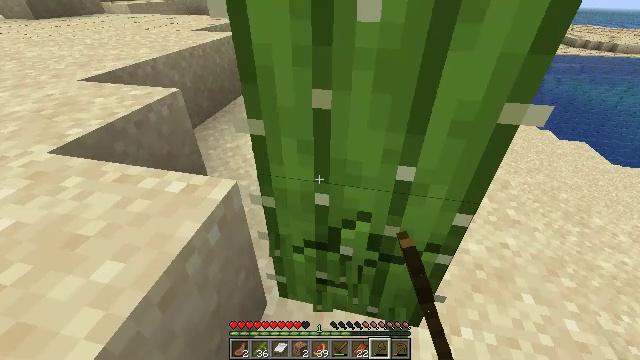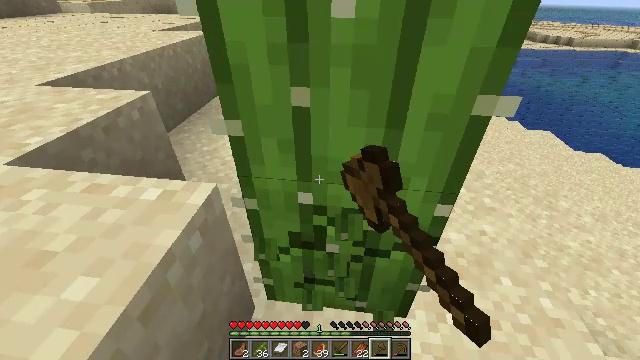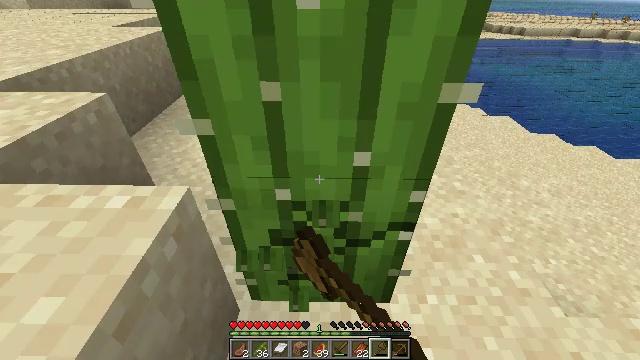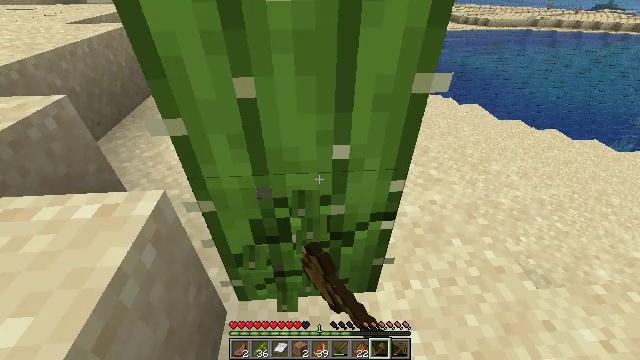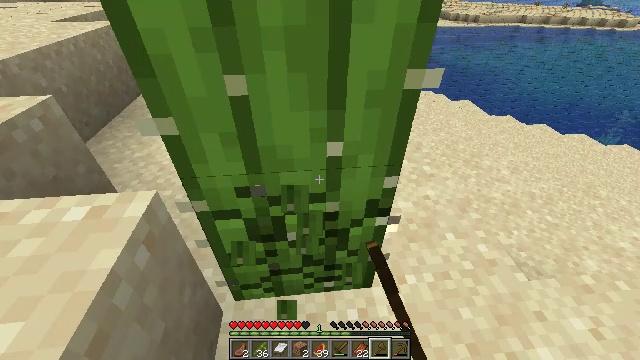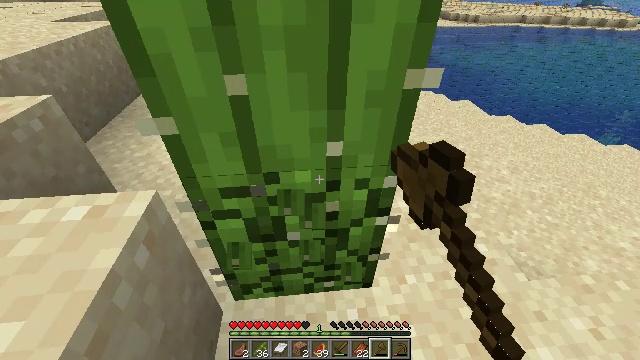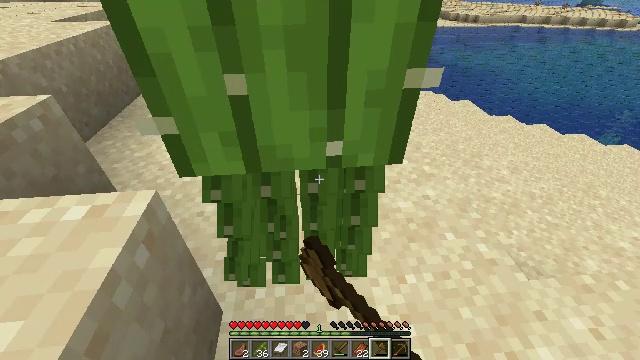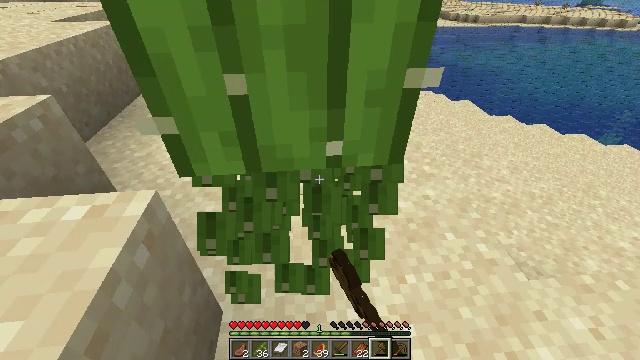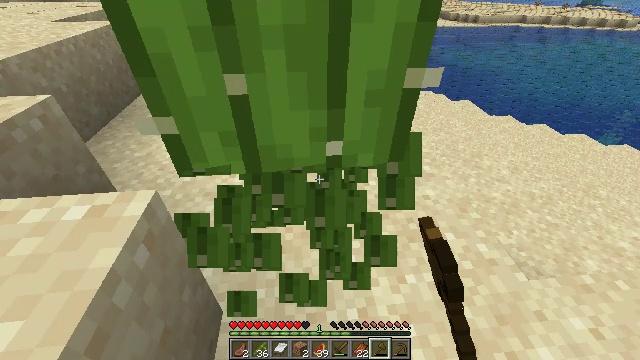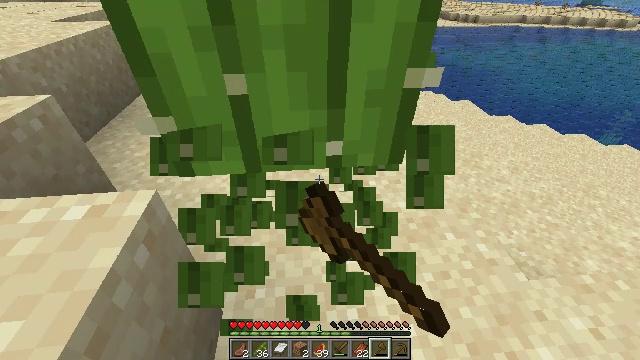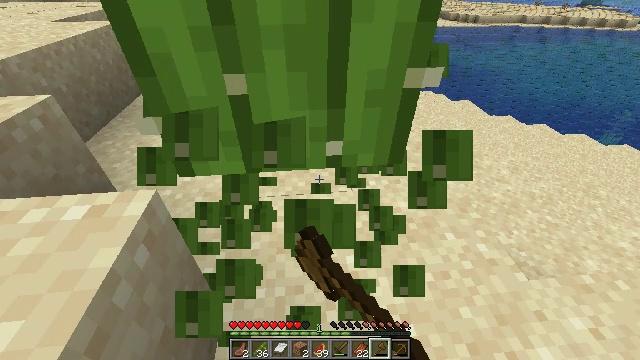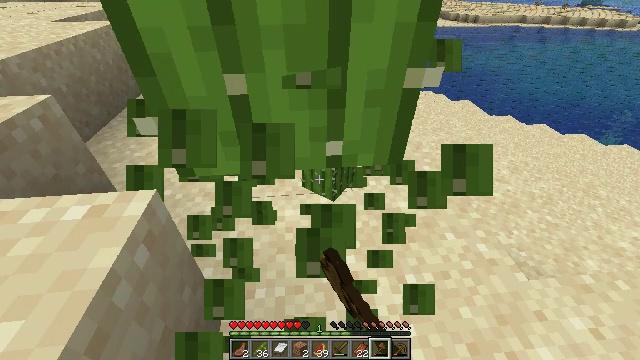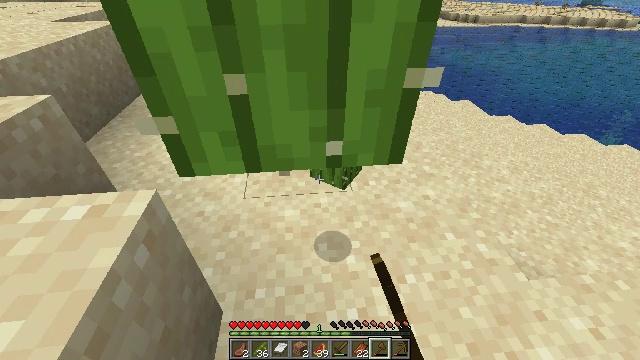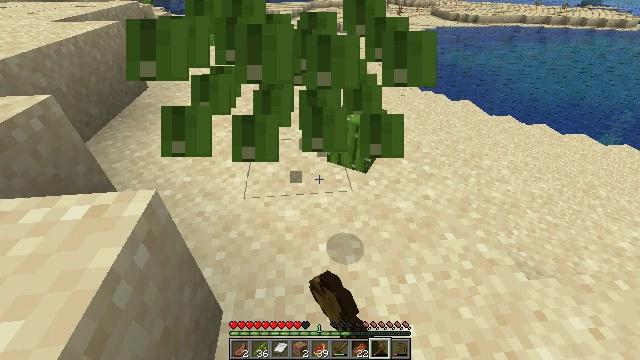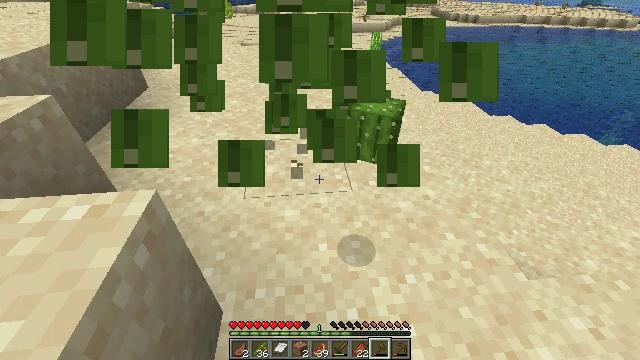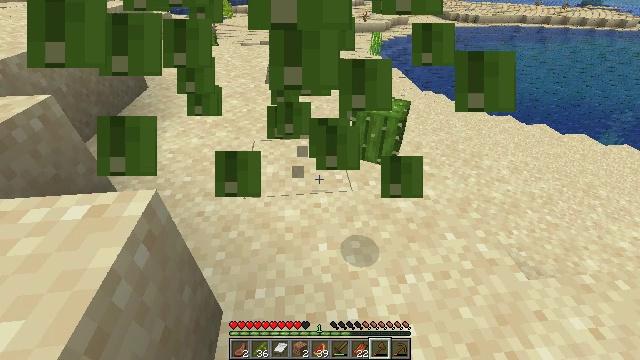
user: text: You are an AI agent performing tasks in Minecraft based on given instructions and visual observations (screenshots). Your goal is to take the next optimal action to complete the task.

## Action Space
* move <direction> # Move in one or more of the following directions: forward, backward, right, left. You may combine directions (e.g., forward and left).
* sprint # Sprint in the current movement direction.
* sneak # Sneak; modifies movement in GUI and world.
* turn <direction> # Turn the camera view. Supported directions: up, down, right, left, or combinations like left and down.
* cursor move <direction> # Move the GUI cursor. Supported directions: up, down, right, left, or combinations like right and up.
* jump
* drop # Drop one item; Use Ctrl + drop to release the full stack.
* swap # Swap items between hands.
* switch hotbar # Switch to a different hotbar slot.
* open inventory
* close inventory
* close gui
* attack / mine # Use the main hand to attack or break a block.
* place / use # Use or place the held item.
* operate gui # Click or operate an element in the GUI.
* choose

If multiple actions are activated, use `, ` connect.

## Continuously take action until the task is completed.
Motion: motion action
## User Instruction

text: Break the cactus block.
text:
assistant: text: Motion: turn right, attack / mine
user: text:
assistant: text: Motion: turn right and down, attack / mine
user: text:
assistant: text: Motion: turn right and down, attack / mine
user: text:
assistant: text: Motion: turn right, attack / mine
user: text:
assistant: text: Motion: attack / mine
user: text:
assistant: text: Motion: attack / mine
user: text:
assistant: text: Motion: attack / mine
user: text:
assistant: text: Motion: attack / mine
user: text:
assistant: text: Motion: attack / mine
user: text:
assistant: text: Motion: attack / mine
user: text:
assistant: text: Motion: attack / mine
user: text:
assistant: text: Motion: attack / mine
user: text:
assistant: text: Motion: attack / mine
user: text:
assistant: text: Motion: attack / mine
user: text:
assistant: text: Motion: no_op
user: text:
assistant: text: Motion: no_op
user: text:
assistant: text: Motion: turn up
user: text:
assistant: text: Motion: move forward, turn up
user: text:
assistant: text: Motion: move forward
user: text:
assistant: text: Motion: move forward
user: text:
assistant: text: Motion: move forward
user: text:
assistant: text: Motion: move forward
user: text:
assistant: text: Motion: move forward, turn left and down
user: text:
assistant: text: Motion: move forward, sprint, turn left
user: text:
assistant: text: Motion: move forward, sprint, turn left and up
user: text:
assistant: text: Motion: move forward, sprint, turn left and up
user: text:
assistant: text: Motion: move forward, sprint, turn left and up
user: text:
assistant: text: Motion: move forward, turn left and up
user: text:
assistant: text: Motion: move forward, turn left
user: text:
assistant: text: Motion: move forward